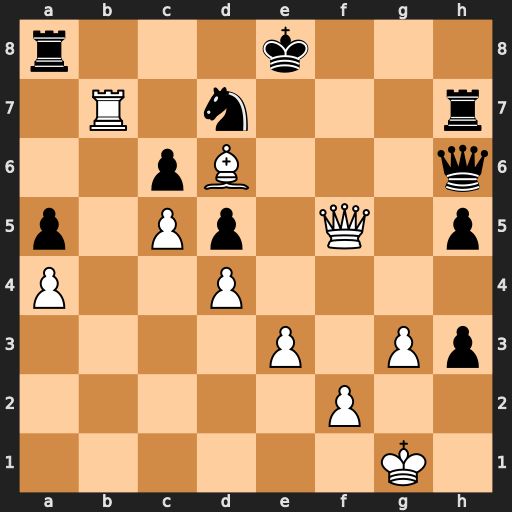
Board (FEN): r3k3/1R1n3r/2pB3q/p1Pp1Q1p/P2P4/4P1Pp/5P2/6K1
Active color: w
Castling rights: q
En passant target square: -
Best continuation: Bf4 Rf7 Qxf7+ Kxf7 Bxh6